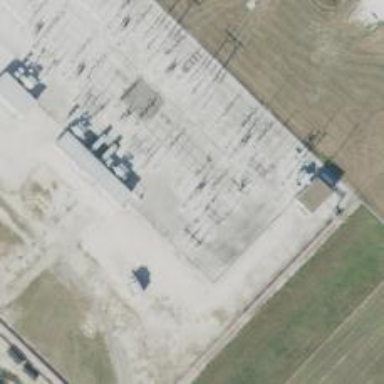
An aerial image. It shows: Switch for power supply.